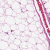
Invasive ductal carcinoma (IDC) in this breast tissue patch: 0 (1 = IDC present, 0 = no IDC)